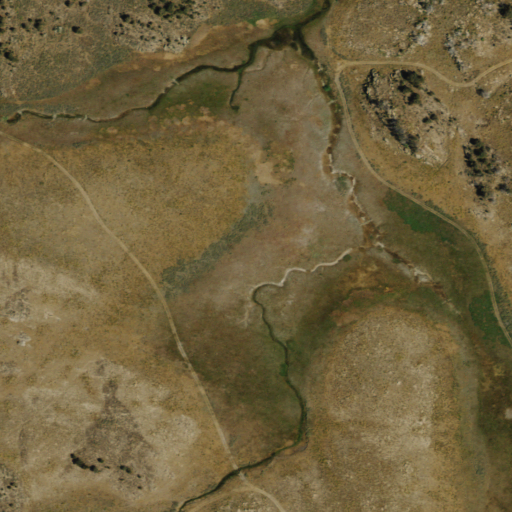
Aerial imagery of plain(s) in Nevada named Buttermilk Meadows containing only grassland